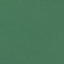
Land use / land cover class: SeaLake